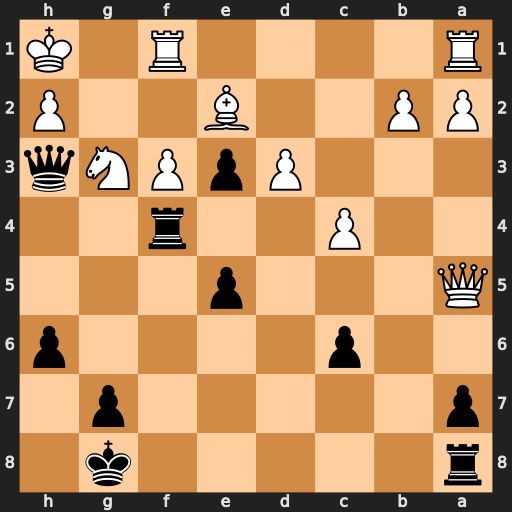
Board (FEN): r5k1/p5p1/2p4p/Q3p3/2P2r2/3PpPNq/PP2B2P/R4R1K
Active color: b
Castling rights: -
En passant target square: -
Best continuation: Rh4 Rf2 exf2 Nf1 Rf8